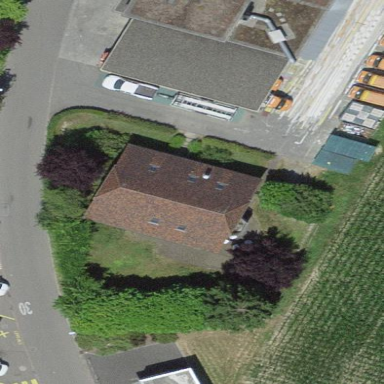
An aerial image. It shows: Detached building.